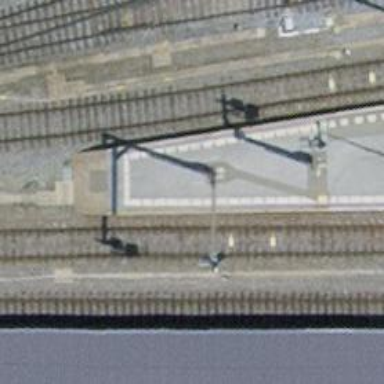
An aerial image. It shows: Railway signal.